【题型】填空题　【知识点】函数　【难度】easy
已知定义在正实数集上的函数$f(x)=\begin{cases}
|\log_4 x - 1|, & 0<x\leq 16 \\
5 - \sqrt{x}, & x>16
\end{cases}$，设$a,b,c$是互不相同的实数，满足$f(a)=f(b)=f(c)$，则$abc$的取值范围为\underline{\qquad}.
【解答】
\noindent 【答案】$(256,400)$\\
\noindent 【解析】$f(x)=\begin{cases}
|\log_4 x - 1|, & 0<x\leq 16 \\
5 - \sqrt{x}, & x>16
\end{cases}$，令$|\log_4 x - 1|=0$，解得$x=4$；令$5 - \sqrt{x}=0$，解得$x=25$；\\
\noindent 令$x=16$，则$f(16)=|\log_4 16 - 1|=1$；由$|\log_4 x - 1|=\begin{cases}
1 - \log_4 x, & 0<x\leq 4 \\
\log_4 x - 1, & 4<x\leq 16
\end{cases}$，则$f(x)$在$(0,4]$上单调递减，在$[4,16]$\\
\noindent 单调递增，在$[16,+\infty)$单调递减. 画出$f(x)$的图象如下图所示，\\

\noindent 由题意$a,b,c$是互不相同的实数，满足$f(a)=f(b)=f(c)$，不妨设$0<a<b<c$.\\
\noindent 则由图可知，$0<a<4<b<16<c<25$. 则由$|\log_4 a - 1|=|\log_4 b - 1|$，\\
\noindent 可得$\log_4 a - 1 + \log_4 b - 1 = \log_4(ab) - 2 = 0$，解得$ab=16$. 结合图象可知$c\in(16,25)$，\\
\noindent 所以$abc$的取值范围是$(256,400)$.
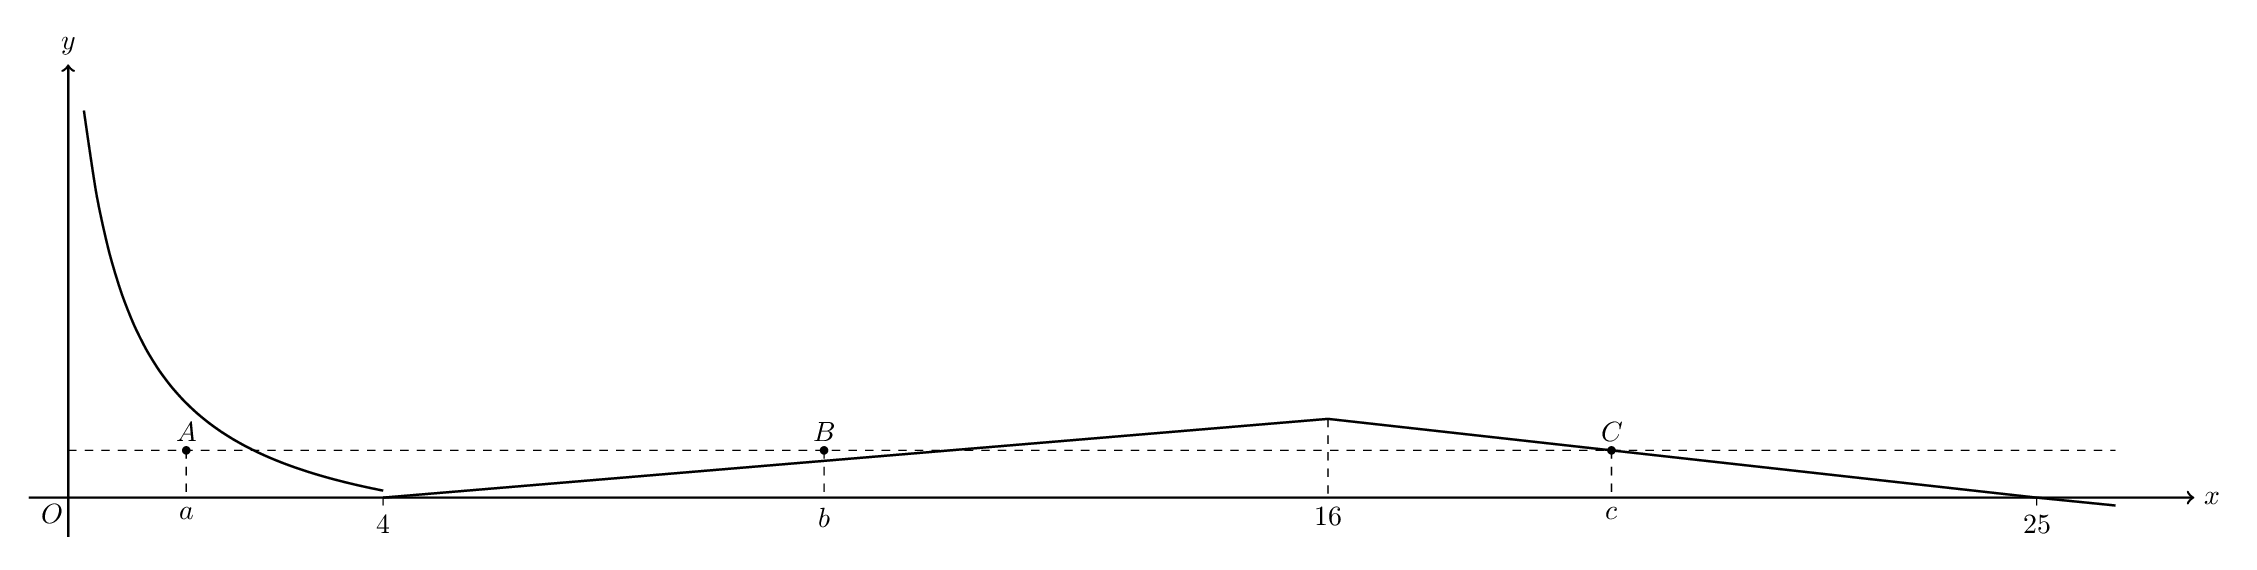